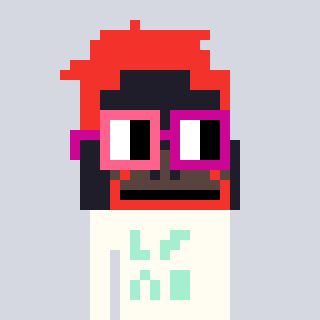
a pixel art character with square pink and red glasses, a orangutan-shaped head and a grayscale-colored body on a cool background